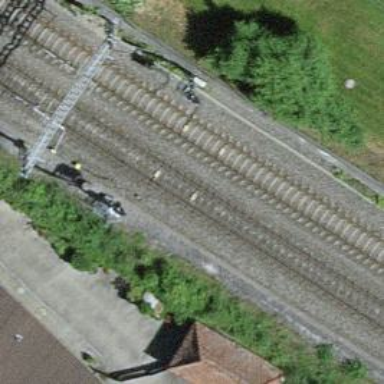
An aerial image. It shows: Single railway track with electrification through contact line.